Question: I have this Tow column page layout || but the problem that the footer is for the whole file
what if I want the footer to be under the right column only as the black footer in this image

I tried to chand the part
footer content
but it didnt came in the place I wanted
'''
<style>
html, body {
font-family: Helvetica;
height: 100%; /*important for equal height columns*/
}
#wrapper{
height: 100%; /*important for equal height columns*/
padding-bottom:60px; /*This must equal the height of your header*/
}
#header{
background-color: #222;
height: 60px; /*This must equal padding bottom of wrap*/
display:block;
padding: 10px;
color: #fff;
}
#main {
position: relative;
height: 100%; /*important for equal height columns*/
width: 100%;
overflow:auto;
display: table; /* This is needed fo children elements using display table cell*/
table-layout: fixed;
padding-bottom: 80px; /*This needs to match footer height*/
overflow: auto;
}
#side{
background-color: #ccc;
width: 200px;
vertical-align: top;
text-align: center;
padding: 10px 0;
display: table-cell; /*To make sibling columns equal in height*/
}
#side-stuff{
display: block;
}
#content{
background-color: pink;
padding: 20px;
display: table-cell; /*To make sibling columns equal in height*/
}
#content-stuff{
width: auto;
height: auto;
}
#footer{
position: relative;
height: 80px;
margin-top: -80px; /* margin-top is negative value of height */
clear: both;
background-color: #222;
color: #fff;
padding: 10px;
}
</style>
<div id="wrapper">
<div id="header">
header content
</div>
<div id="main">
<div id="side">
<div id="side-stuff">
sidebar stuff
</div>
</div>
<div id="content">
<div id="content-stuff">
content stuff
</div>
</div>
</div>
<div id="footer">
footer content
</div>
</div>
'''
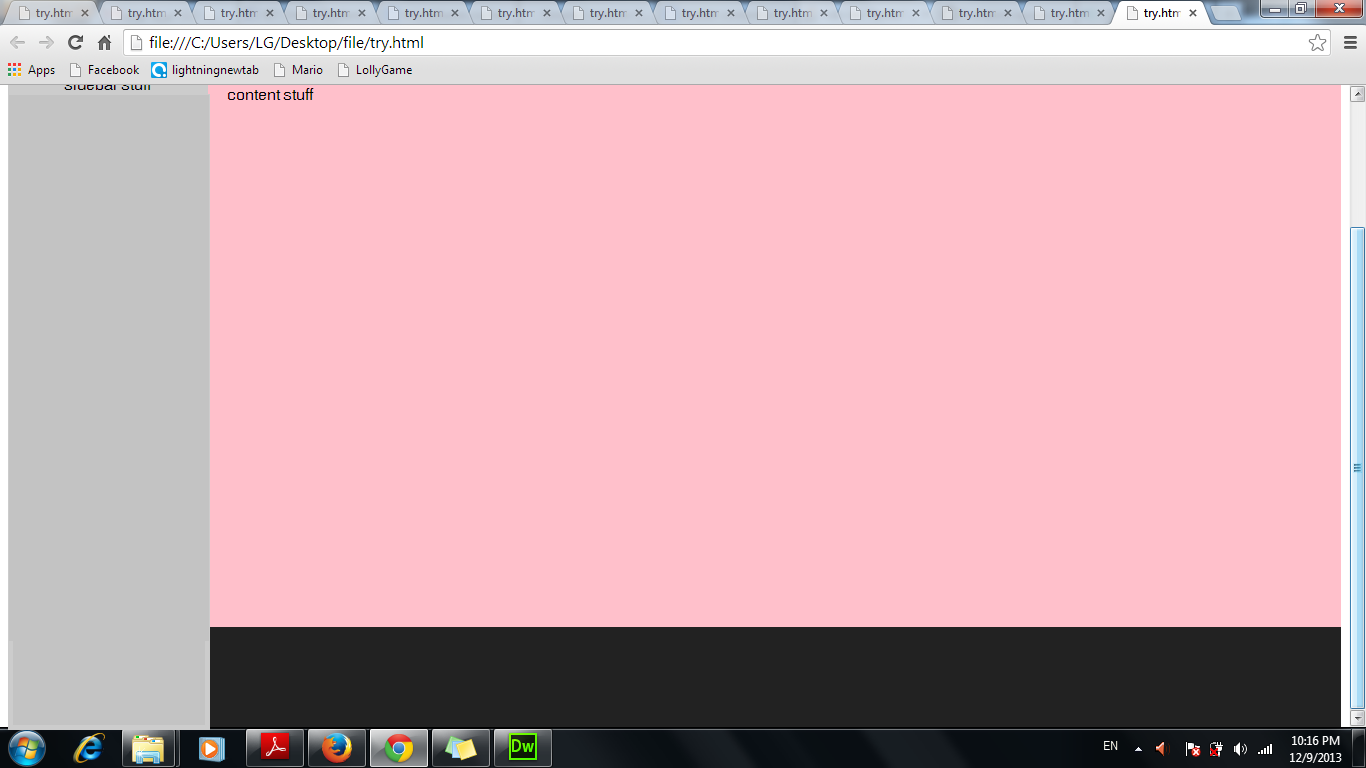
Answer: Hope this helps
'''
<style>
#wrapper{
margin:0px auto;
padding:0px;
width:1000px;
}
#header
{
margin:0px;
padding:0px;
width:1000px;
height:100px;
background-color:lavender;
}
#content
{
margin:0px;
padding:0px;
width:1000px;
}
#side
{
margin:0px;
padding:0px;
width:250px;
height:700px;
background-color:grey;
float:left;
}
#main
{
margin:0px;
padding:0px;
width:750px;
height:700px;
float:right;
}
#main1
{
margin:0px;
padding:0px;
width:750px;
height:650px;
background-color:pink;
float:right;
}
#footer
{
margin:0px;
padding:0px;
width:750px;
height:50px;
background-color:black;
float:right;
}
</style>
<div id="wrapper">
<div id="header"> Header </div>
<div id="content">
<div id="side">Side</div>
<div id="main">
<div id="main1">Main</div>
<div id="footer">Footer</div>
</div>
</div>
</div>
'''